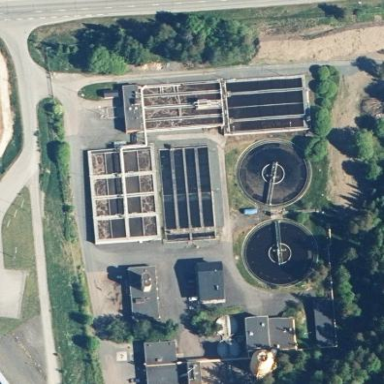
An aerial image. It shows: View of wastewater plant.